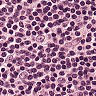
Metastatic tissue present: no